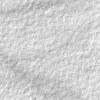
Atmospheric dust classification: not_dusty